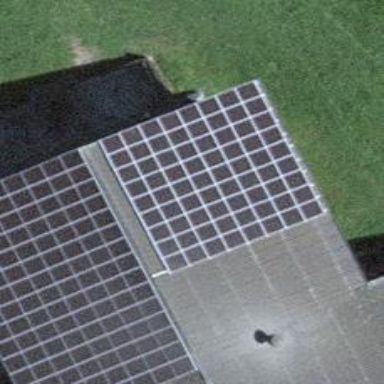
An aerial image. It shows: Solar power generator using photovoltaic panels.